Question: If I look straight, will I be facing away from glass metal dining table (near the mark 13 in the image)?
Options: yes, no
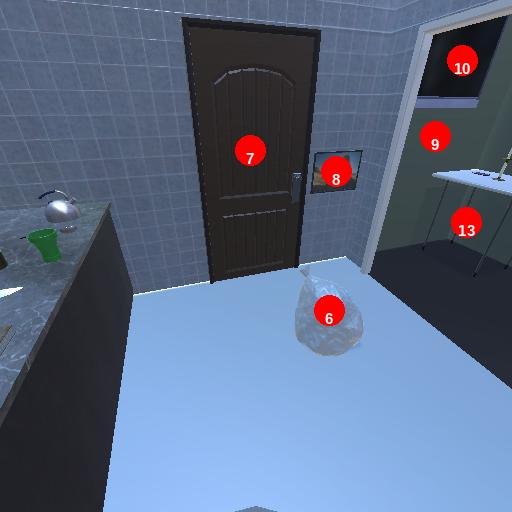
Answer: yes